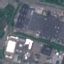
Land use / land cover class: Industrial